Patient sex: M
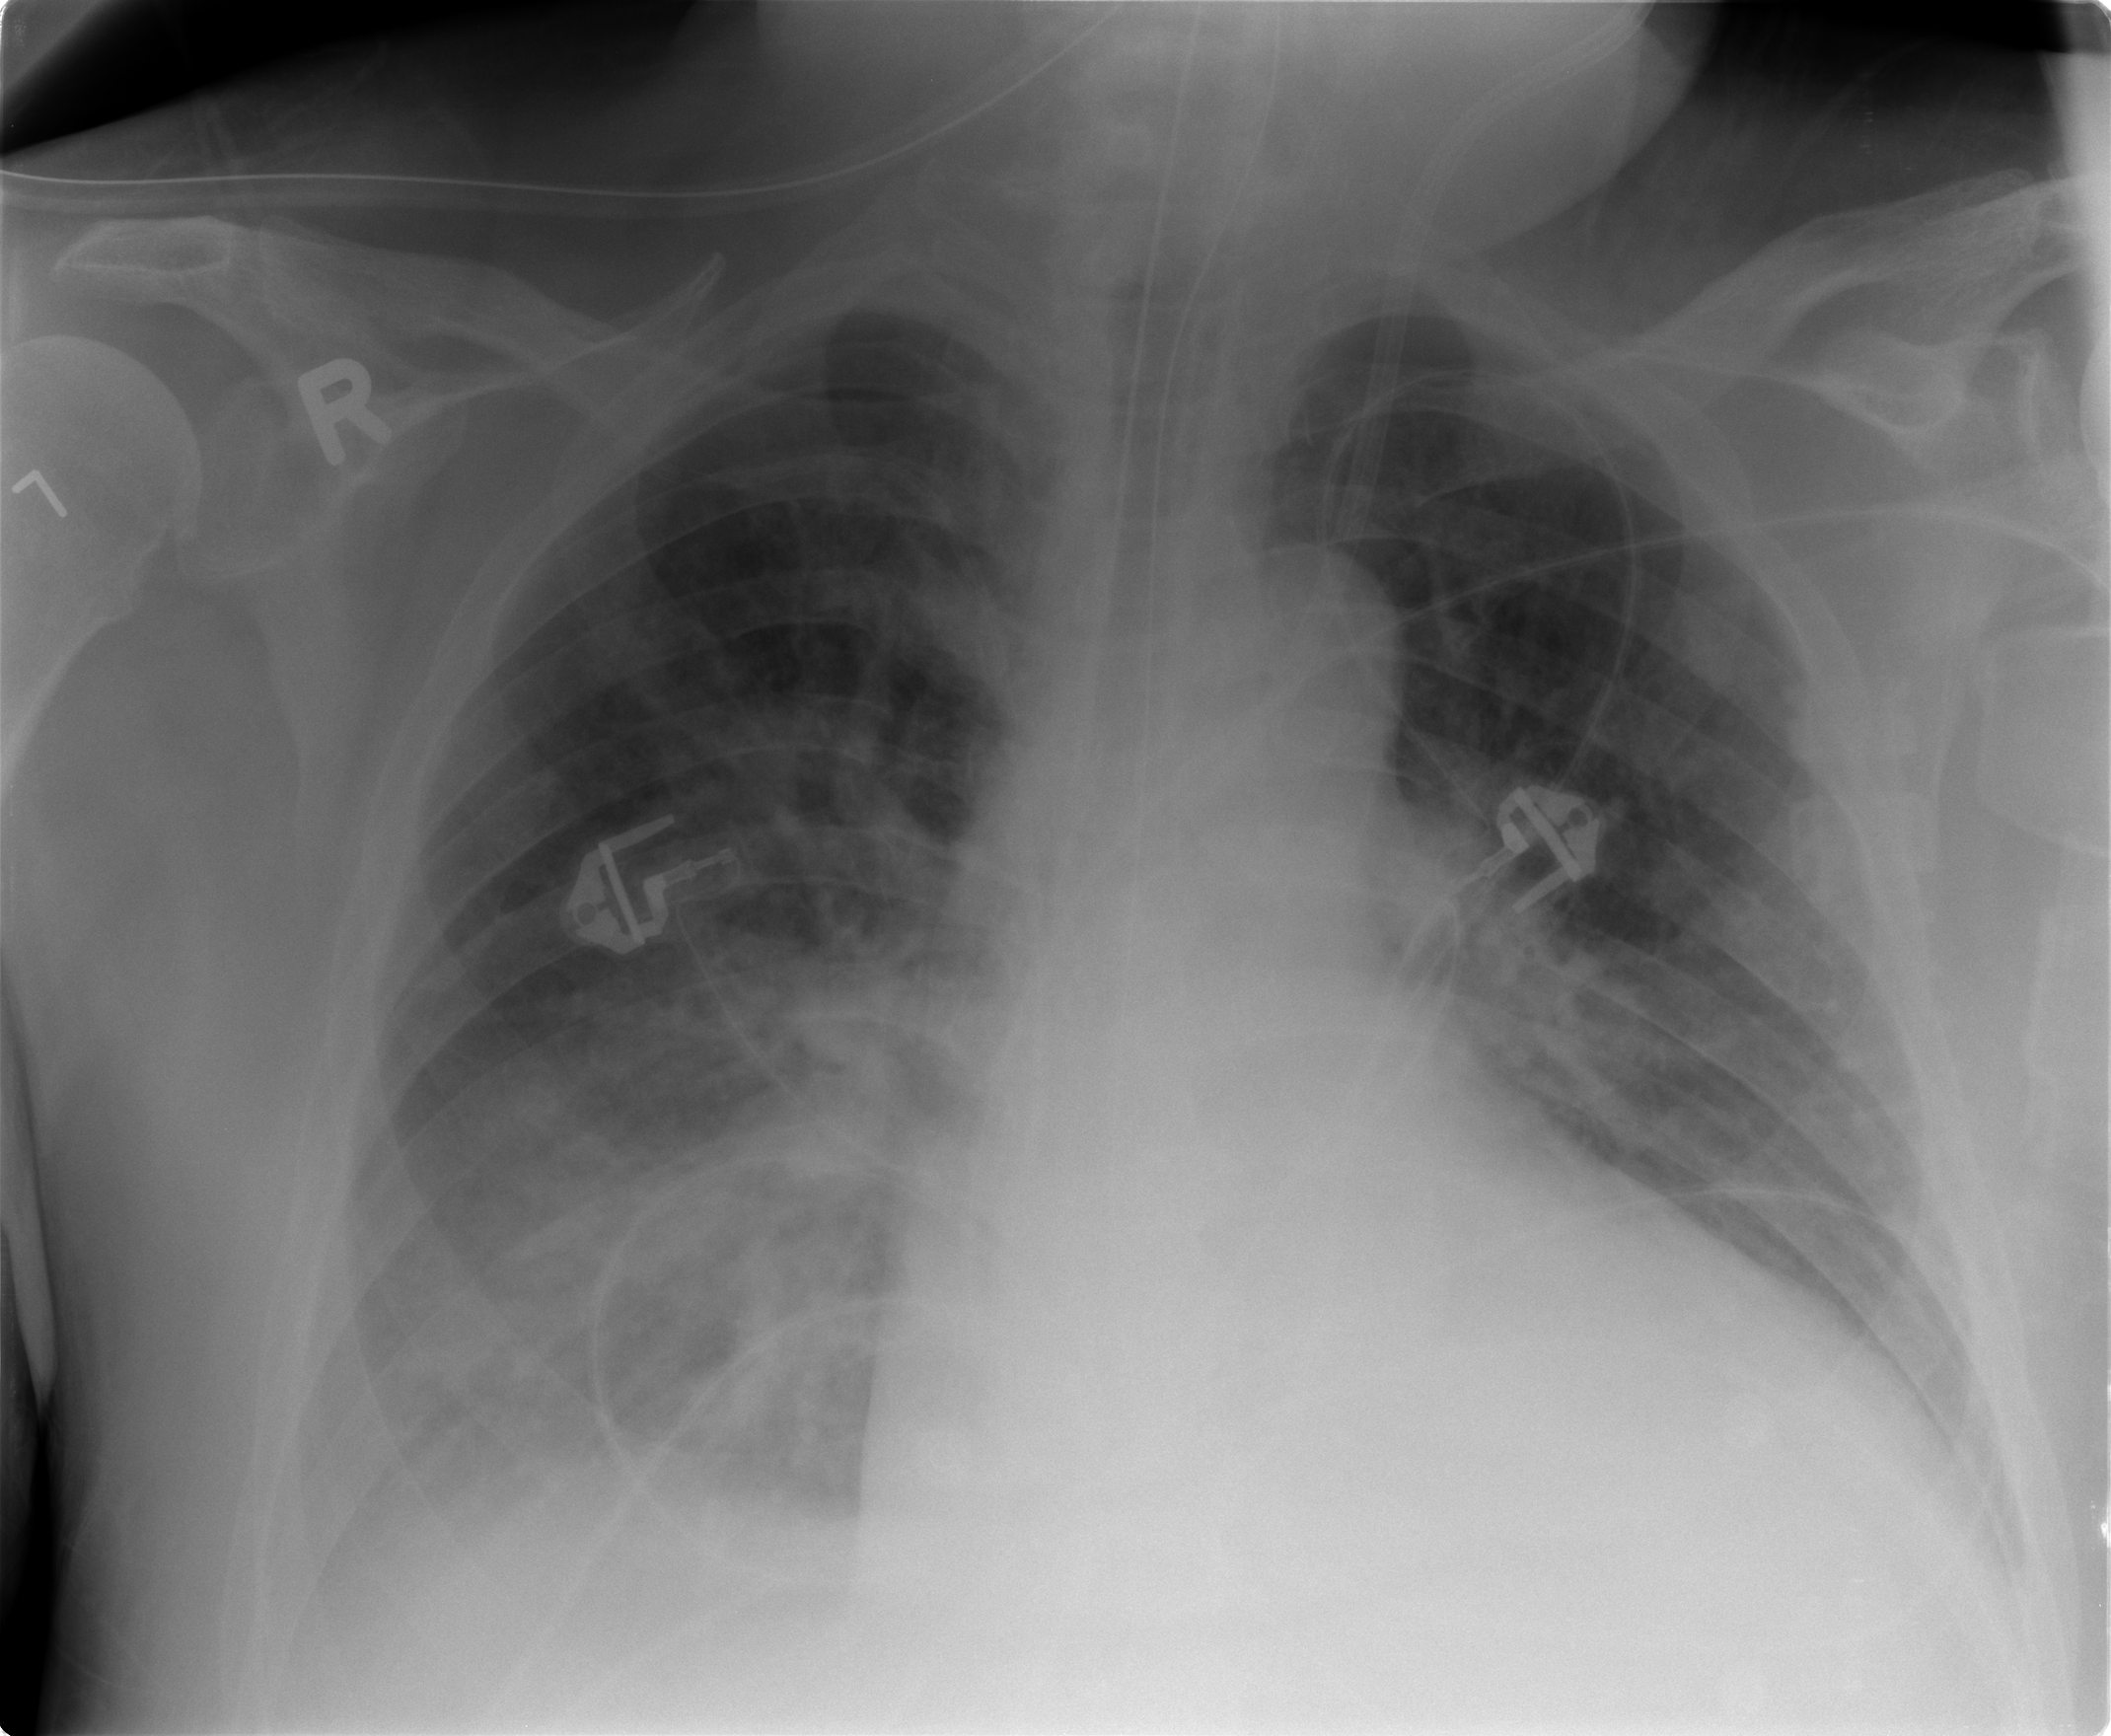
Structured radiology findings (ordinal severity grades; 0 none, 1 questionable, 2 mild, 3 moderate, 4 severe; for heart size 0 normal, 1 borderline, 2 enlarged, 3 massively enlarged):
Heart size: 2
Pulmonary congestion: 2
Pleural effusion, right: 2
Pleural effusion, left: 1
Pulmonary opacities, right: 2
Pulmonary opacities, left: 1
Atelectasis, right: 2
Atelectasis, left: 2